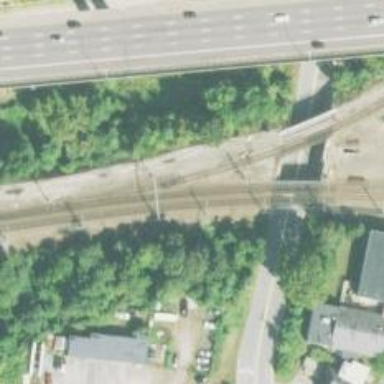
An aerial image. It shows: Railway with electrified contact lines.